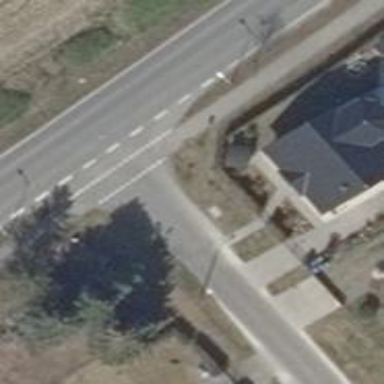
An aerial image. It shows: Road with "give way" sign.